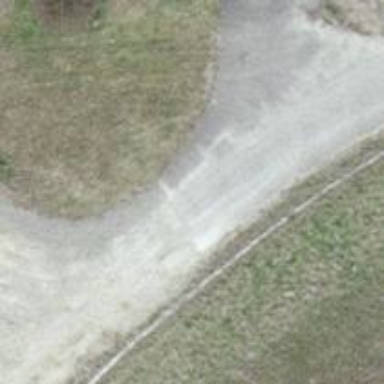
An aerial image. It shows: Compacted track with grade2 level.